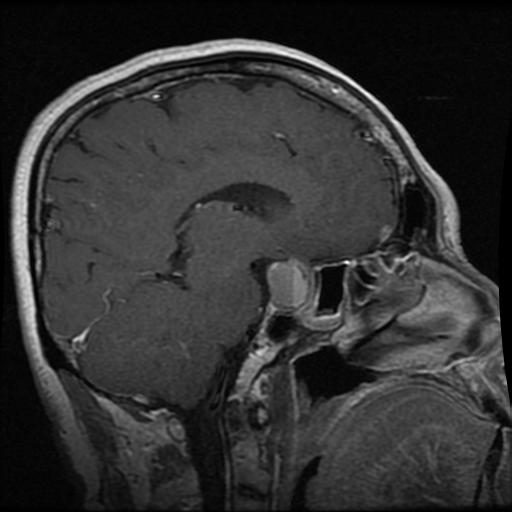
Label: pituitary